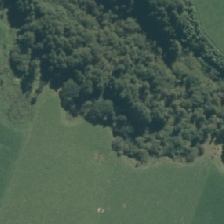
Land cover: broadleaved_indigenous_hardwood